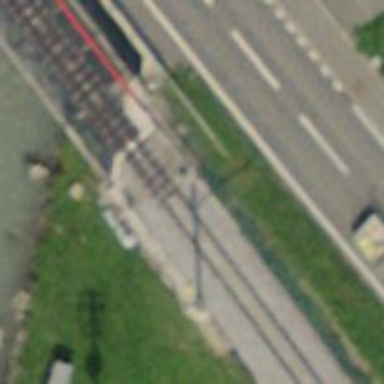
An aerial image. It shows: Narrow-gauge railway bridge with electrified contact lines and one track.